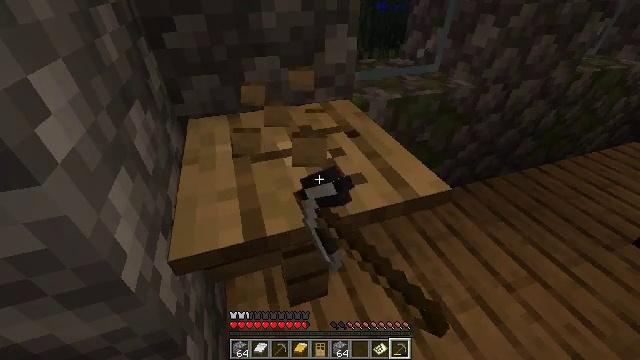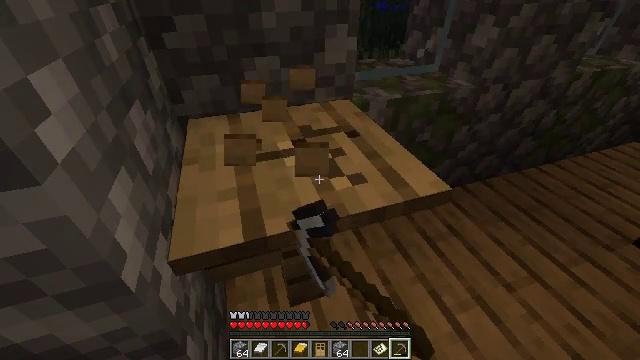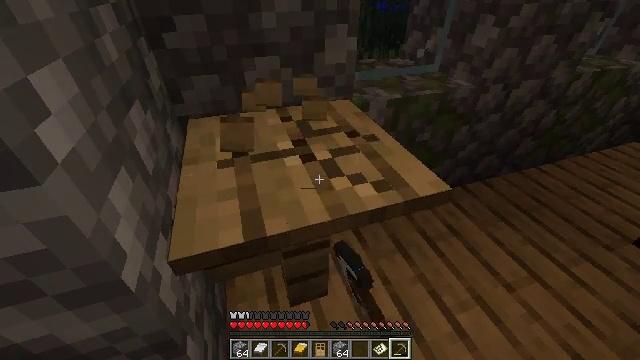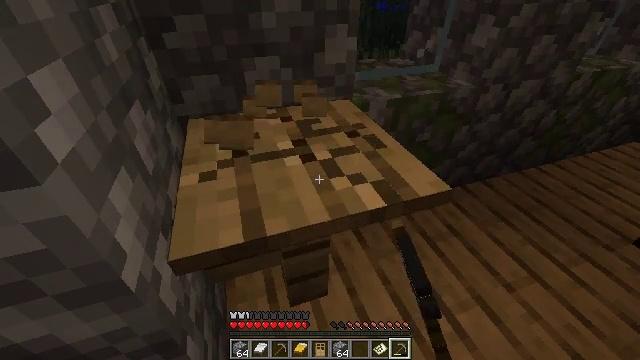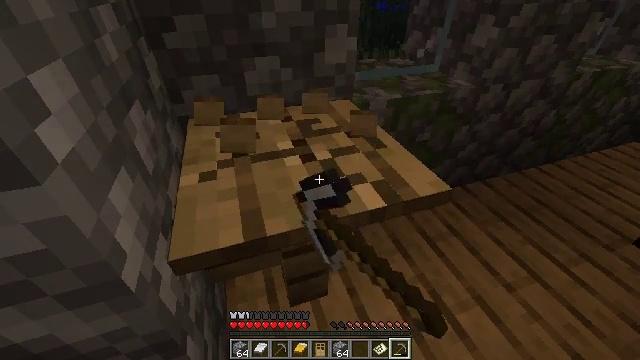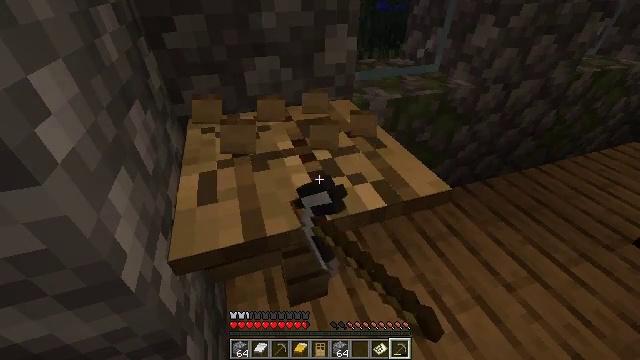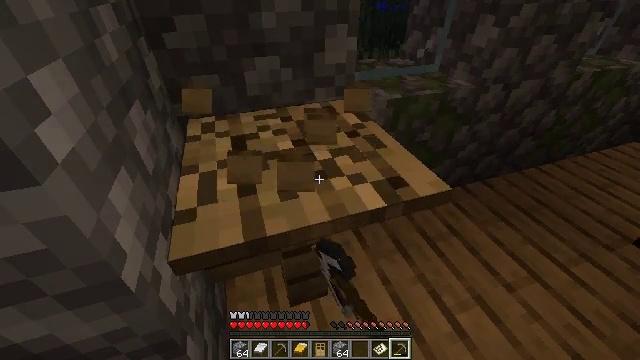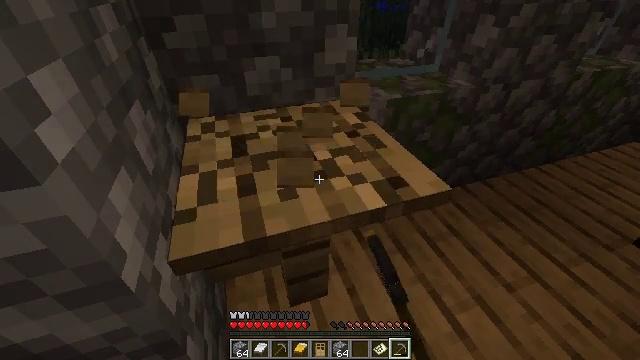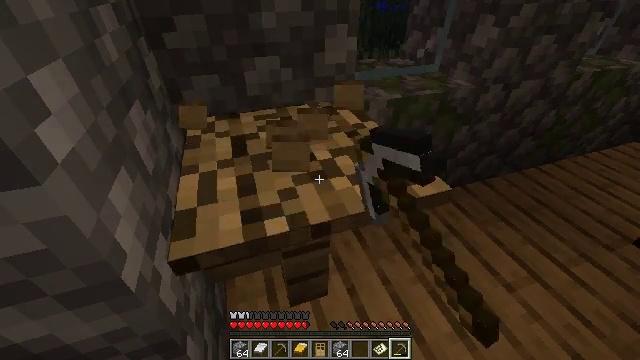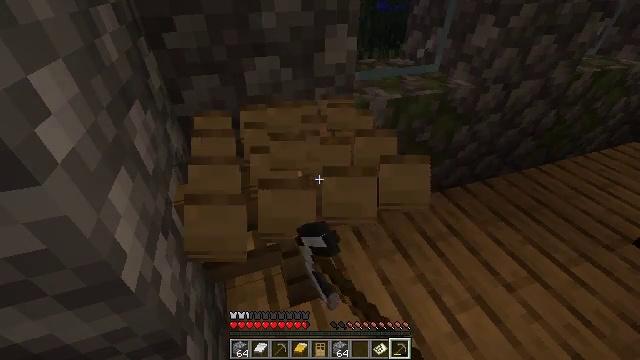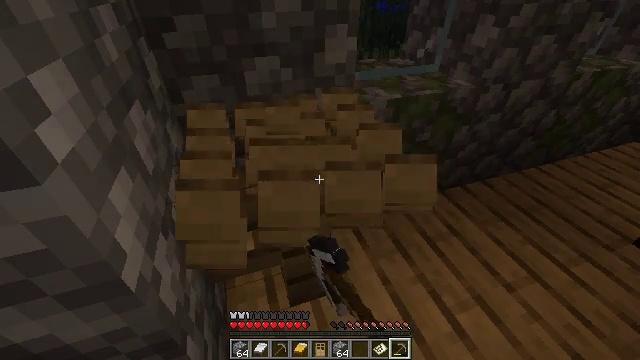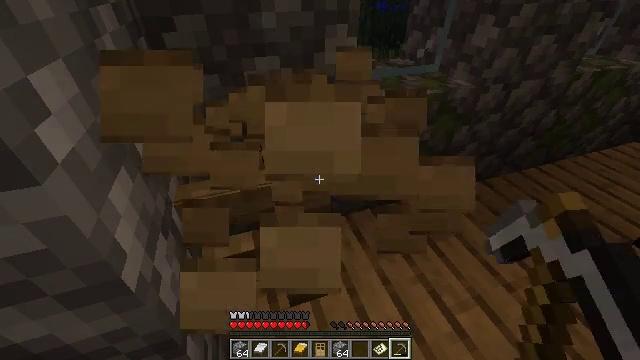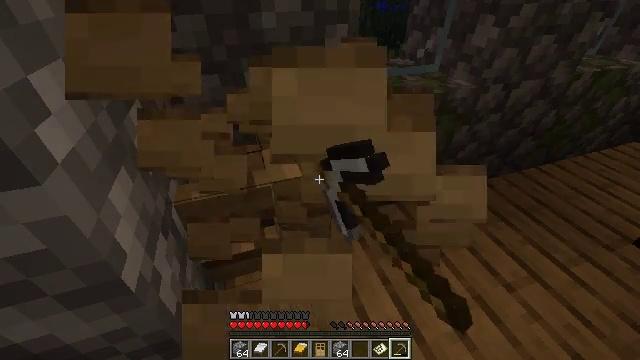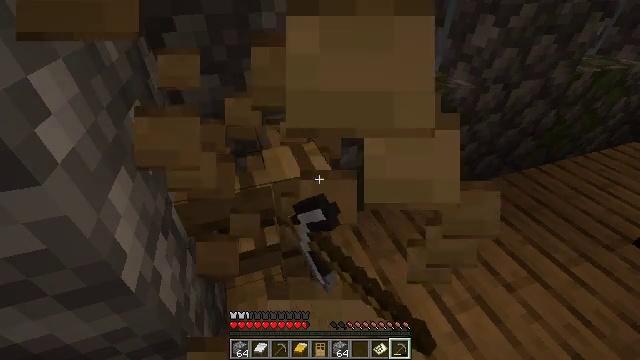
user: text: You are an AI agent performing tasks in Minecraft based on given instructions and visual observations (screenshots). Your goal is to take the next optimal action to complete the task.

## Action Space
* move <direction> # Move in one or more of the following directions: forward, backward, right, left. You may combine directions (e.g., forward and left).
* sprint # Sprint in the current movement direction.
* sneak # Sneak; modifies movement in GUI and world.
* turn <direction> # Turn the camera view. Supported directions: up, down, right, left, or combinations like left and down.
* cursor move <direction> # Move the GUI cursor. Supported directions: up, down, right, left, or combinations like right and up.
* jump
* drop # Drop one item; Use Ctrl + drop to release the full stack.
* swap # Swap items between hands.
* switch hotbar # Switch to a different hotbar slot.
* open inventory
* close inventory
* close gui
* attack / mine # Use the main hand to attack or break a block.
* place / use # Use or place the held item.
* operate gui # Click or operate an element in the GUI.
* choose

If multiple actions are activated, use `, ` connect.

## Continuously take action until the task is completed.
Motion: motion action
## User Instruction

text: Gather the oak pressure plate.
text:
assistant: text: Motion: attack / mine
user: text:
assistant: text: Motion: attack / mine
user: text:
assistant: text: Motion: attack / mine
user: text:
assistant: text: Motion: attack / mine
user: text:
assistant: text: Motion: attack / mine
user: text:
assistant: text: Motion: attack / mine
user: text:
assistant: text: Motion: attack / mine
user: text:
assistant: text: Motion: attack / mine
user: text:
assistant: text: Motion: attack / mine
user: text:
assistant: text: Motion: attack / mine
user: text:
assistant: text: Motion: attack / mine
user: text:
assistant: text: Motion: attack / mine
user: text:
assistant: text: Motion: attack / mine
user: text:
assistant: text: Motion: attack / mine